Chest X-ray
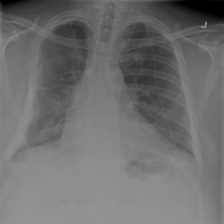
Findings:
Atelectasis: negative
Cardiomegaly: negative
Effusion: positive
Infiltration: negative
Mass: positive
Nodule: negative
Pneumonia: negative
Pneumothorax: negative
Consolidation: negative
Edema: negative
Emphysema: negative
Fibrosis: negative
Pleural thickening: positive
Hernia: negative